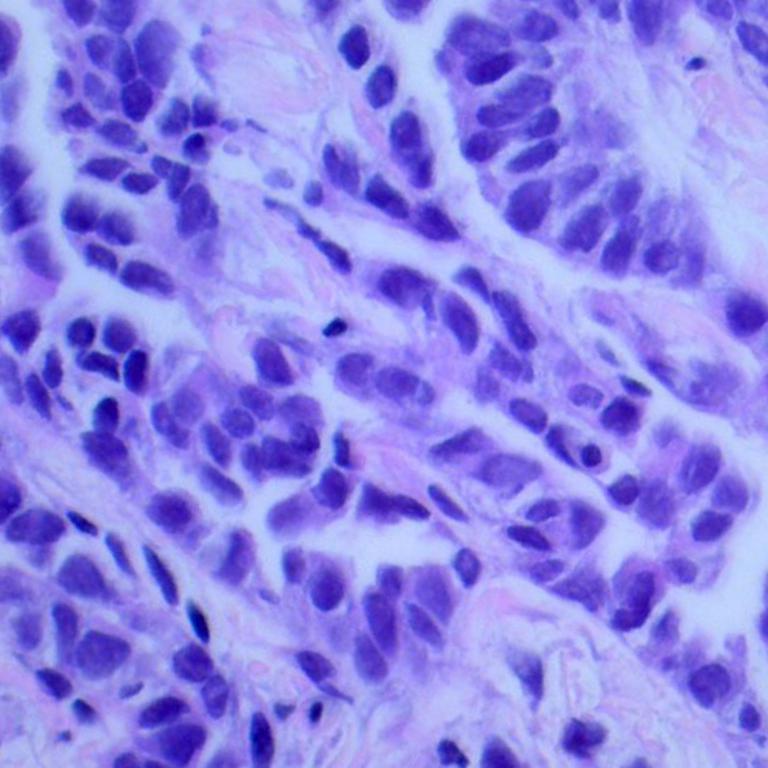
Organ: lung
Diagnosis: adenocarcinomas